Aerial crown-view tile of a tropical tree (Barro Colorado Island, Panama), acquired 20241014:
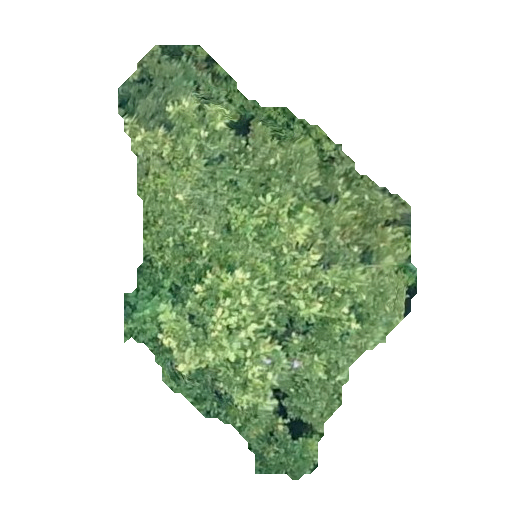
Species: Dipteryx oleifera
GBIF accepted scientific name: Dipteryx oleifera
Crown area: 125.928 m²